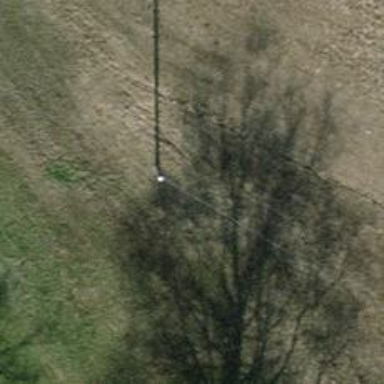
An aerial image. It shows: Minor power line.